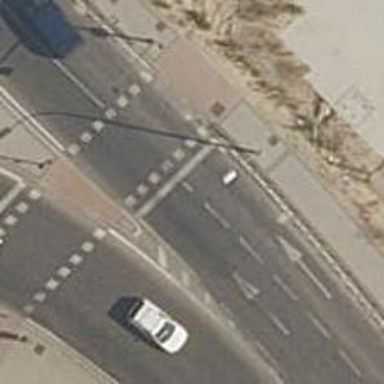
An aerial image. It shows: Road with traffic signals.